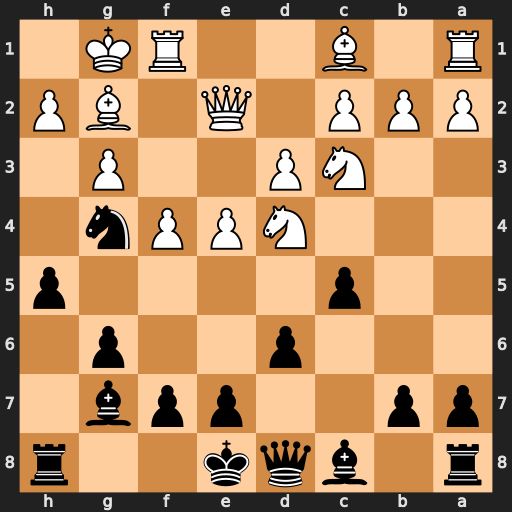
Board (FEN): r1bqk2r/pp2ppb1/3p2p1/2p4p/3NPPn1/2NP2P1/PPP1Q1BP/R1B2RK1
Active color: b
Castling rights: kq
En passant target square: -
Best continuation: Bxd4+ Kh1 h4